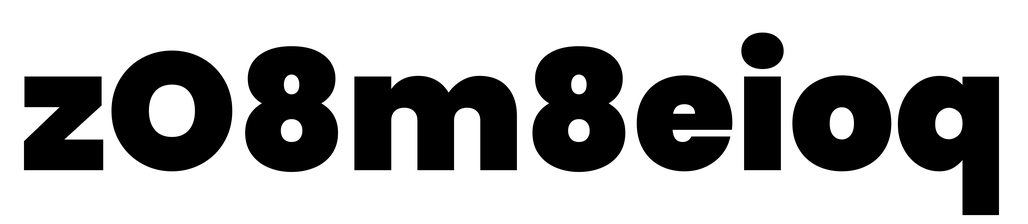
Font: Poppins-Black